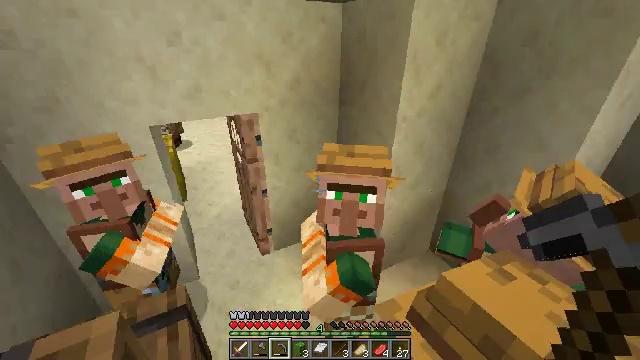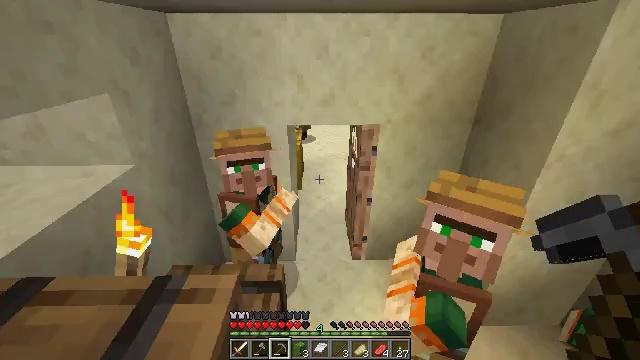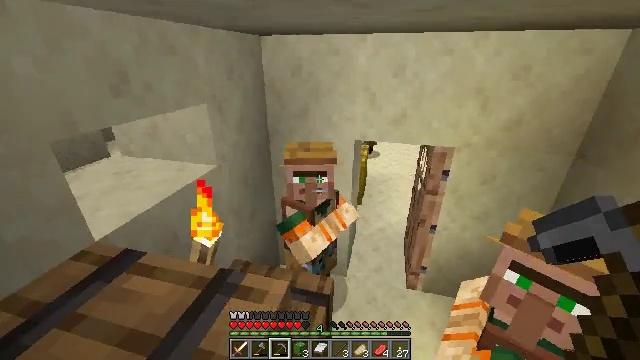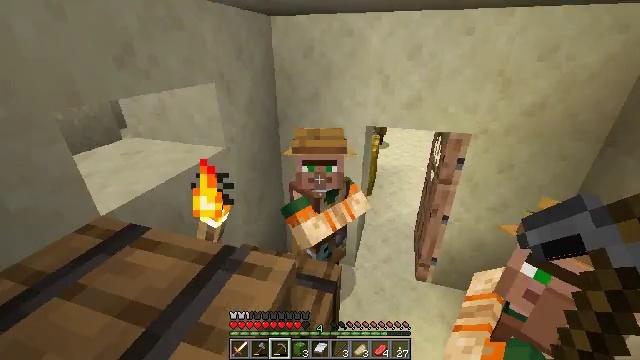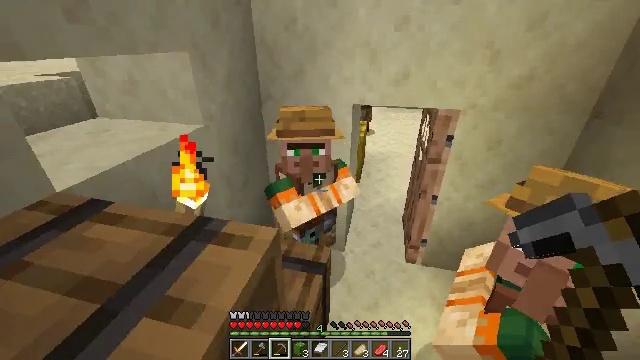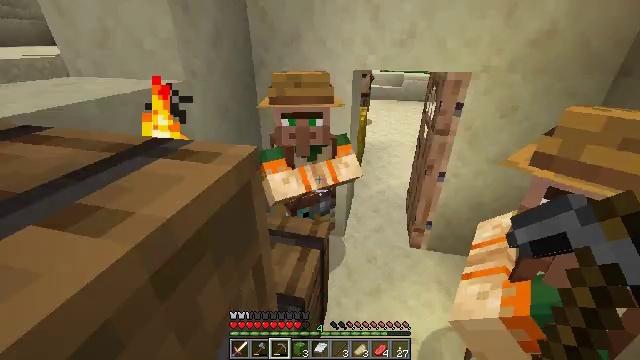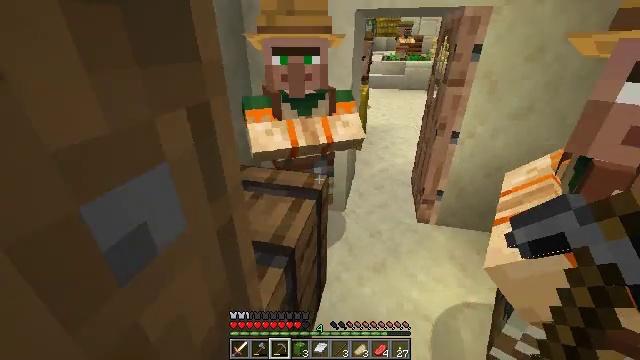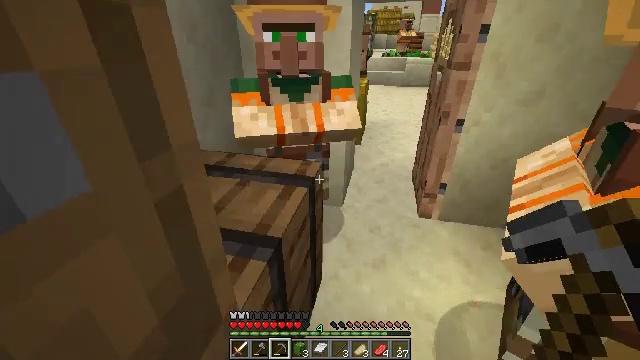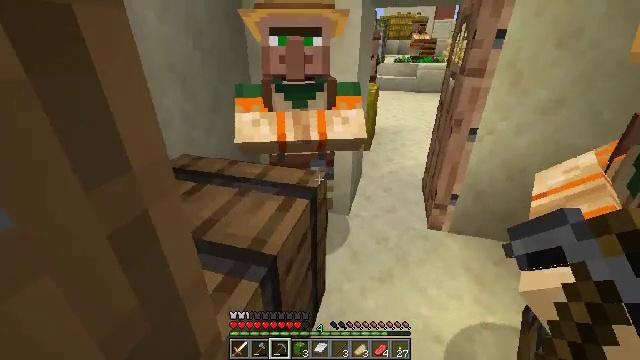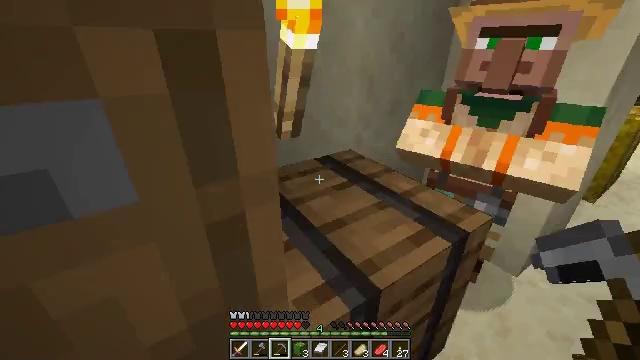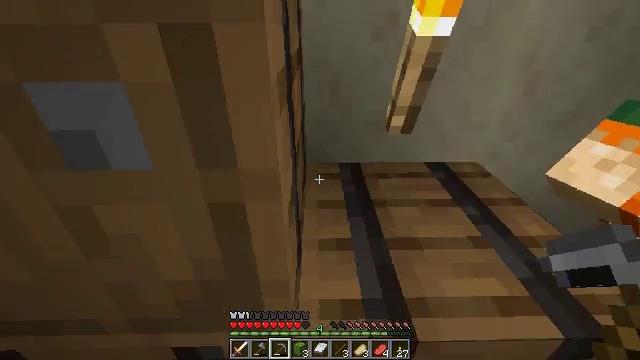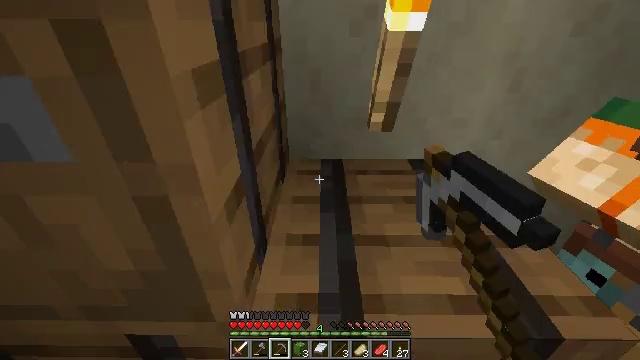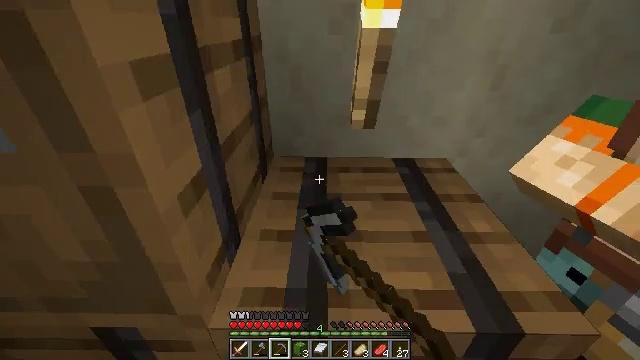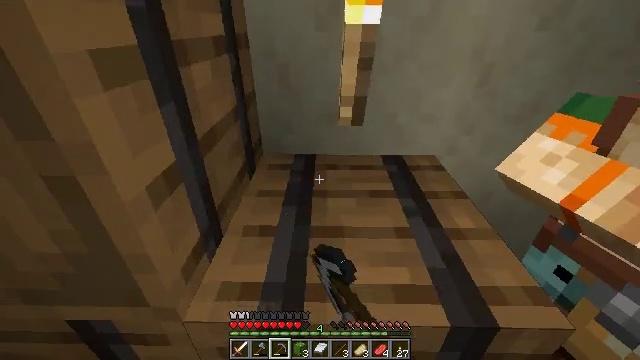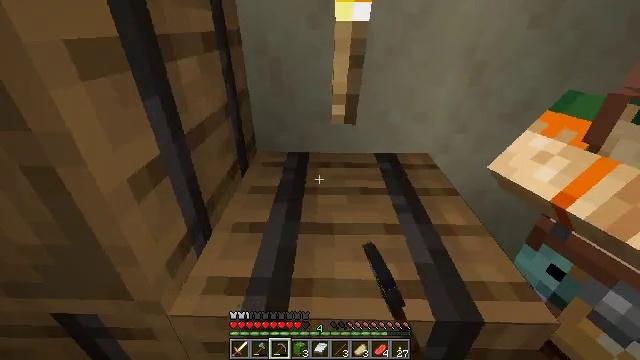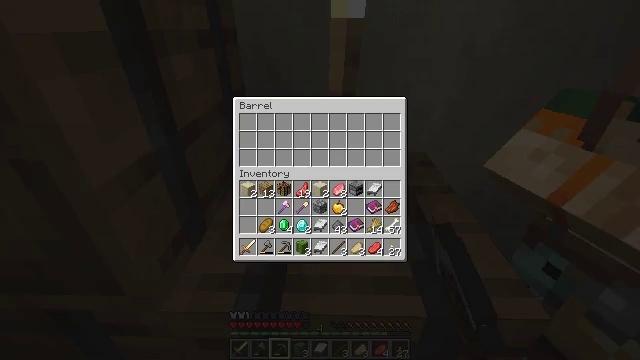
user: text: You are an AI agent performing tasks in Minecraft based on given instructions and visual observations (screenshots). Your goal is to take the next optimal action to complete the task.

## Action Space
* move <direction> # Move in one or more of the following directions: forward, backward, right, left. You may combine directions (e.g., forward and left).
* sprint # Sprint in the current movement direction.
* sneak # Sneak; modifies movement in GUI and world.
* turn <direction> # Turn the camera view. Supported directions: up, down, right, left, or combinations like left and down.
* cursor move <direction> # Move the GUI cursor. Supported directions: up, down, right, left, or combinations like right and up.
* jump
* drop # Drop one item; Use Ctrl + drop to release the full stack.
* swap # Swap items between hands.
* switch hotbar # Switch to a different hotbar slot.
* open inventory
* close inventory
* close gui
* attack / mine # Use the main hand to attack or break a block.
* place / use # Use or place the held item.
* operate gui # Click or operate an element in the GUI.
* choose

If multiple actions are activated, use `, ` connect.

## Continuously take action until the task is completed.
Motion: motion action
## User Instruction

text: Retrieve a smooth sandstone slab by mining.
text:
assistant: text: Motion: turn left, jump
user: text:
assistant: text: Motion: move forward, turn left and up, jump
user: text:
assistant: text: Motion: move forward, turn left and down, jump
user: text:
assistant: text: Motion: move forward, turn right and down, jump
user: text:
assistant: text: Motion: move forward, jump
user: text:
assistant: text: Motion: move forward, jump
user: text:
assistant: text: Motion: move forward and move right, jump
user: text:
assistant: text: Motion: move forward and move right, turn left and up
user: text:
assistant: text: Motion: move forward and move right, turn left
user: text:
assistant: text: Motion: move right, turn left and down, use / place
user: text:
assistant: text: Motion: turn left, use / place
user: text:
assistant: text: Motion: use / place
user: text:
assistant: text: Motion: use / place
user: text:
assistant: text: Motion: no_op
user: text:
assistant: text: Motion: open gui
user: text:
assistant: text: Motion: no_op
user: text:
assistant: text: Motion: no_op
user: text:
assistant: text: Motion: no_op
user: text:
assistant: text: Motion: no_op
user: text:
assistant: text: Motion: cursor move left and up
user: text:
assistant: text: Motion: cursor move left and up
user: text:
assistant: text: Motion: turn left and up, close gui
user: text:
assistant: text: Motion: turn left and up, open inventory
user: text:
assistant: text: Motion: turn left and up, use / place, open inventory
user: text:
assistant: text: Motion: turn left and up, use / place
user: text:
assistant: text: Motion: use / place
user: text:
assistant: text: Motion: use / place
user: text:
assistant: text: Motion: no_op
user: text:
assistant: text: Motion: no_op
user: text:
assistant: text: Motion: no_op